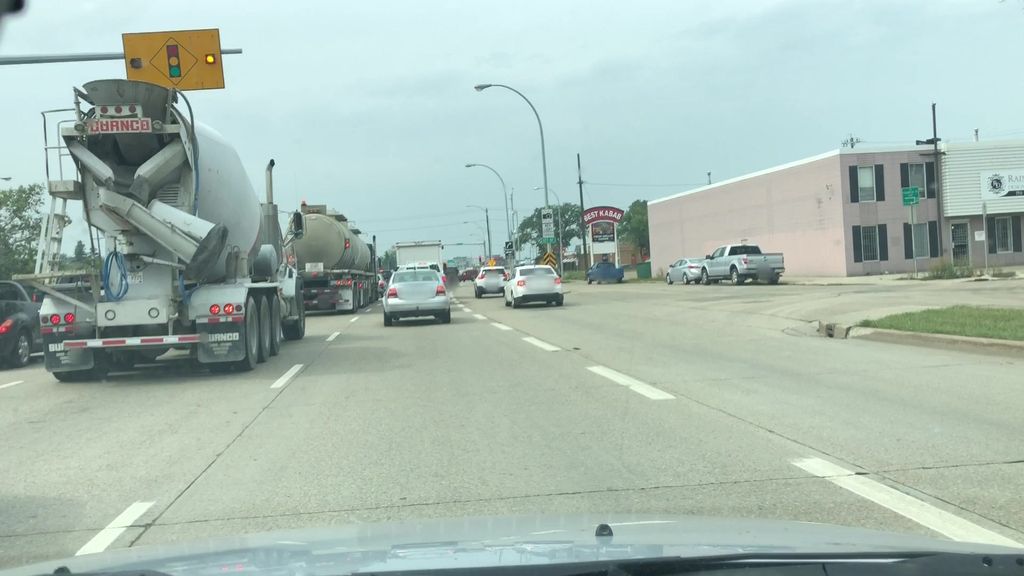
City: edmonton